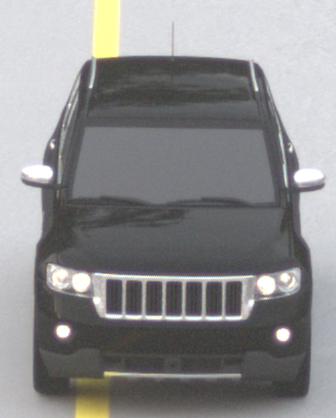
Make: Jeep
Model: Grand Cherokee
Detailed model: WK2
Model produced from: 2010
Model produced until: 2021
Doors: 5
Color: black
Road condition: dry road
Daytime: sunrise or sunset
Contrast: low contrast